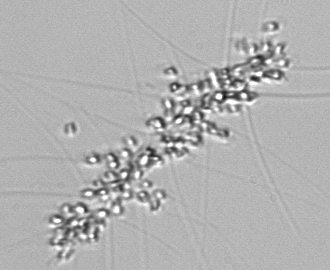
Label: Chaetoceros_didymus_TAG_external_flagellate